Question: After pulling the project (WPF application) from git,
I get this error:

What could be causing it? It worked fine before pulling it (someone else commited on the project).
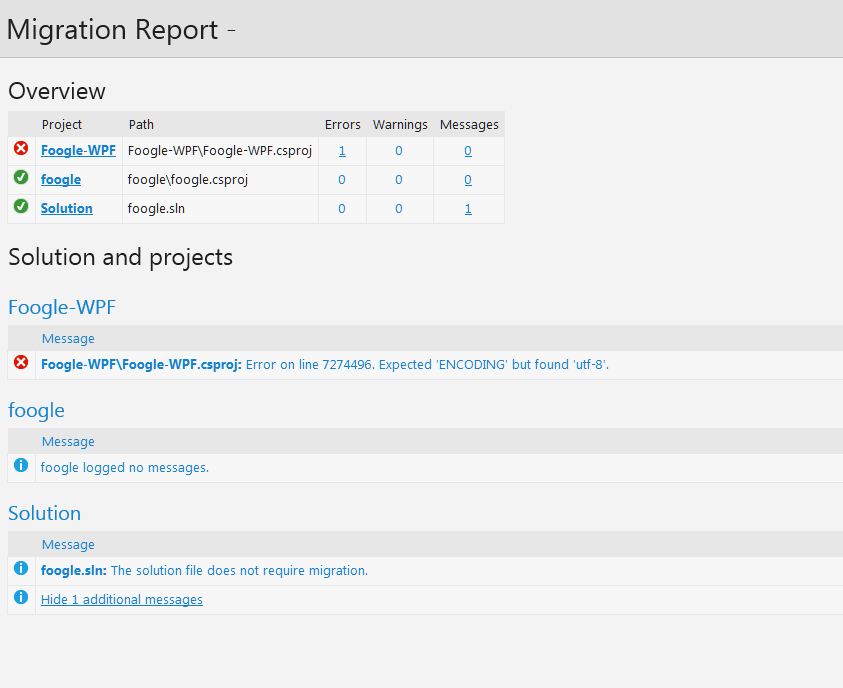
Answer: It appears there were some unclosed tags in my .csproject file.
Strangely though, the error above was reported instead.